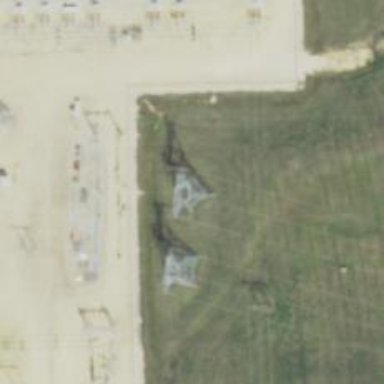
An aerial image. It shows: Lattice structure tower used for power distribution.